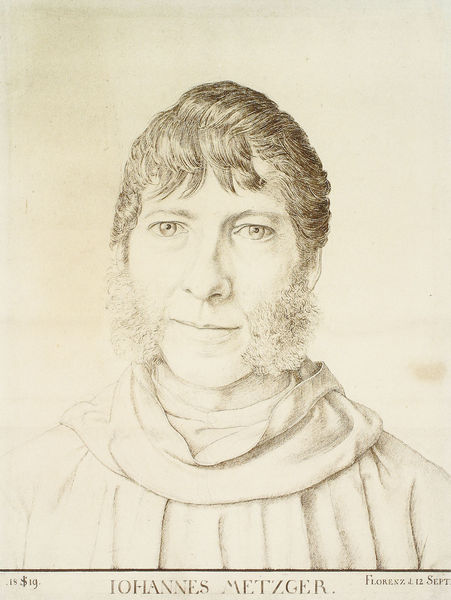
Titel: Bildnis Johann Metzger
Künstler: Julius Schnorr von Carolsfeld
Institution: Privatbesitz
Schlagwörter: kopf, mann, umhang, weiß, frisur, grau, haar, kleid, mund, nase, ohr, schwarz, zeichnung, blick, bart, augen, gesicht, johannes, kragen, bildnis, portrait, porträt, haare, kutte, bruststück, frontal, kinn, lippen, scheitel, lächeln, schrift, lehrer, graphik, brauen, robe, deutsch, metzger, radierung, stich, backenbart, arzt, ponny, priester, florenz, mönch, schief, italienisch, stechend, grosse augen, mann bart, 1890, porträg, 12. september, johannes metzger, iohannes metzger